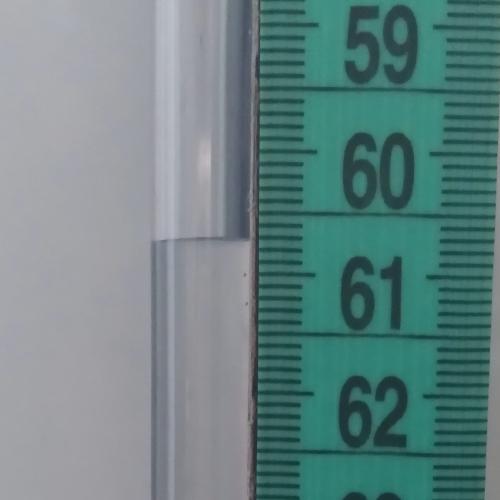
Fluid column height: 60.7 cm